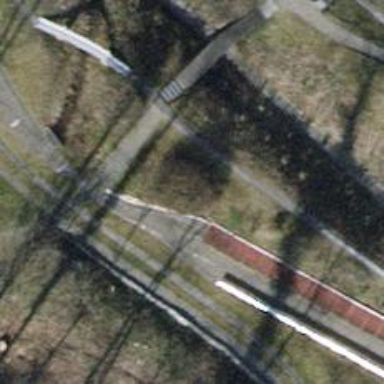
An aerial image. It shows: Miniature railway situated in yard.